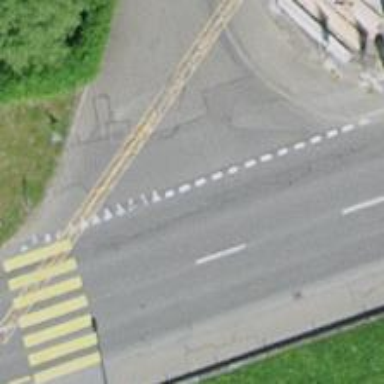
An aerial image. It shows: Road with "give way" sign.